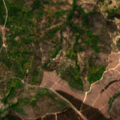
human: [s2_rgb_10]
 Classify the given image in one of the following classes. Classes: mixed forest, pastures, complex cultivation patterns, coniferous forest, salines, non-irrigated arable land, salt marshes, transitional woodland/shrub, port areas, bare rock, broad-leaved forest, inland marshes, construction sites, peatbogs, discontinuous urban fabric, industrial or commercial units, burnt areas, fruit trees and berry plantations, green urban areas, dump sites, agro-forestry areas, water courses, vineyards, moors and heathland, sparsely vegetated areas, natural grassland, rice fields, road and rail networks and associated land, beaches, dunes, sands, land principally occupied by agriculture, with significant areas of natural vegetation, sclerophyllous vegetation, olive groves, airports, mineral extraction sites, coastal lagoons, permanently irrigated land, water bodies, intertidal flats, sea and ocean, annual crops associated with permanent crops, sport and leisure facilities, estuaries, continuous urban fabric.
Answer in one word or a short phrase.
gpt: olive groves, complex cultivation patterns, land principally occupied by agriculture, with significant areas of natural vegetation, broad-leaved forest, moors and heathland, transitional woodland/shrub